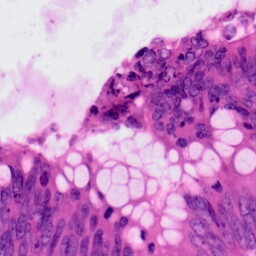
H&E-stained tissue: Colon